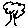
Label: tree